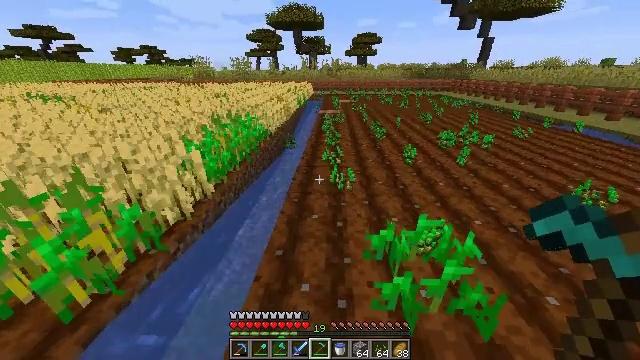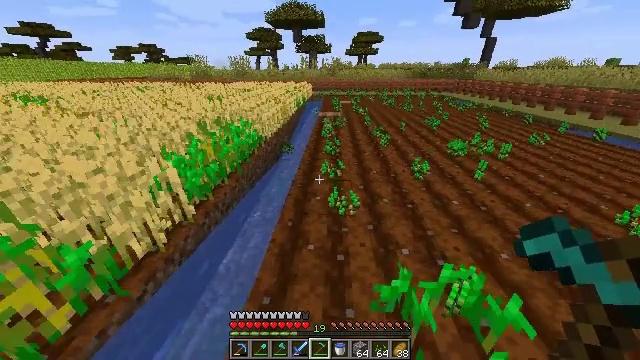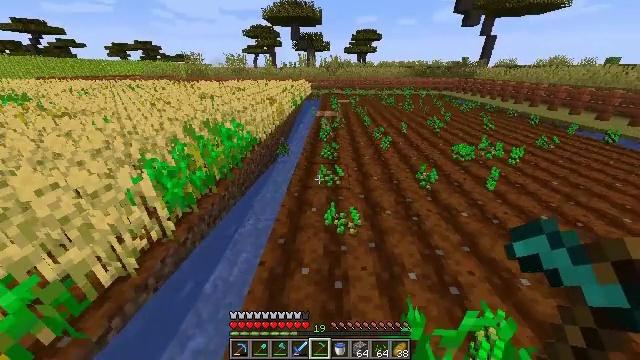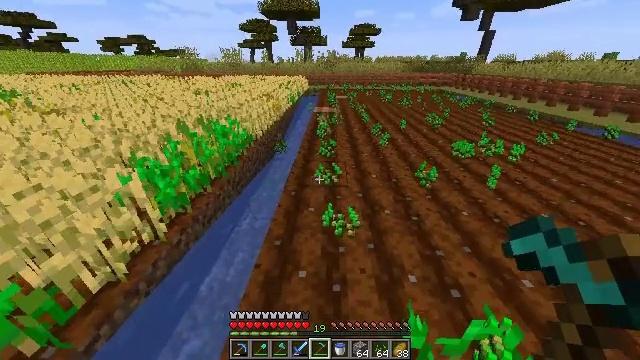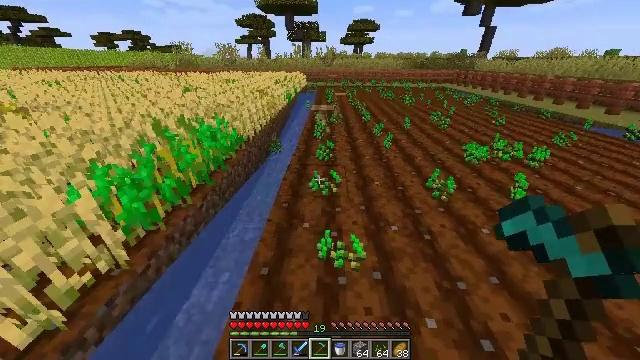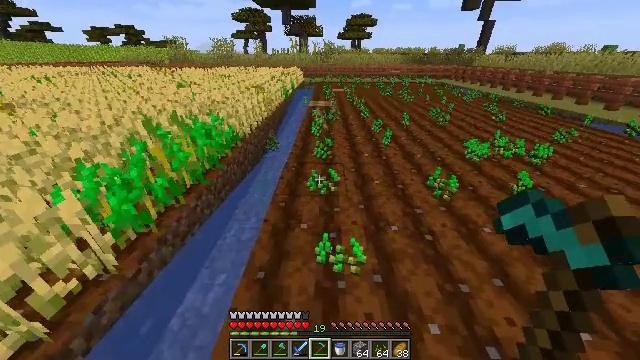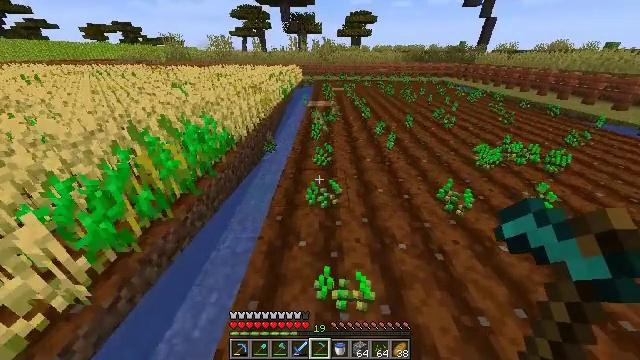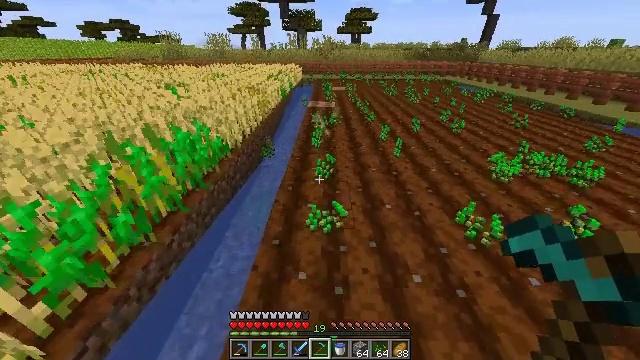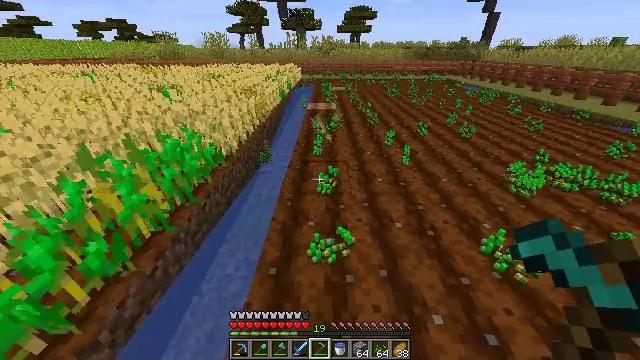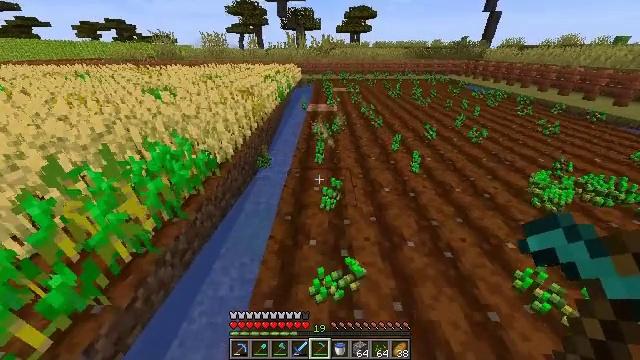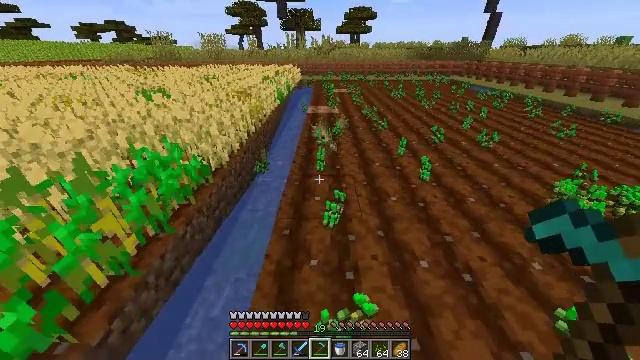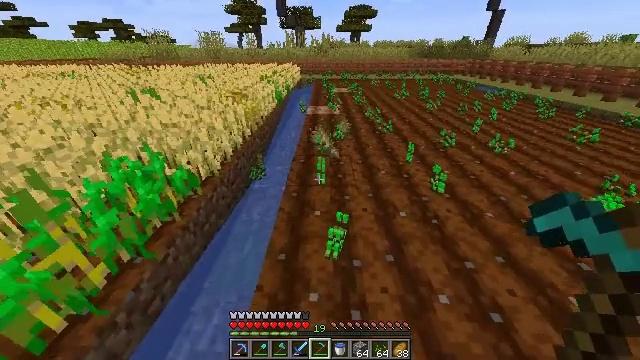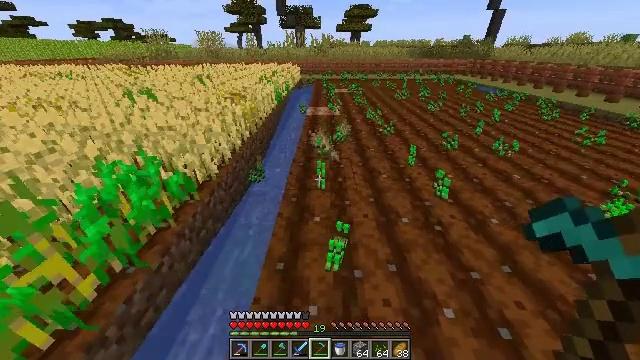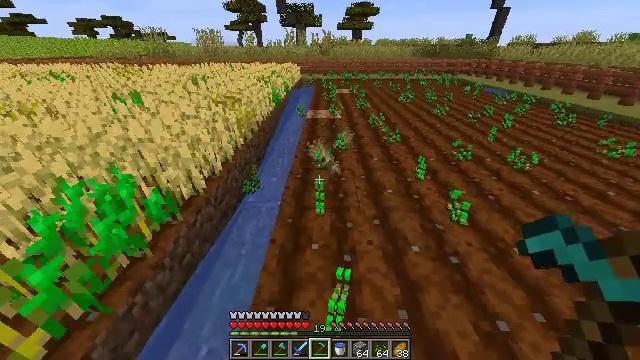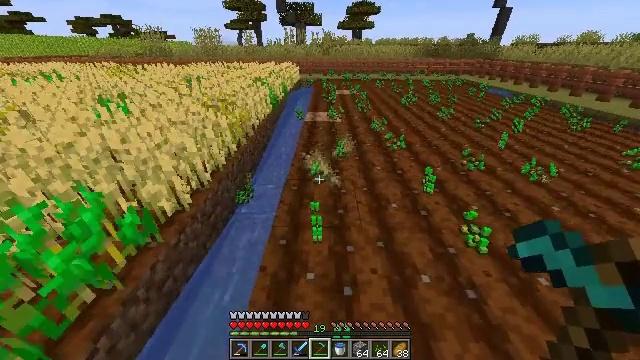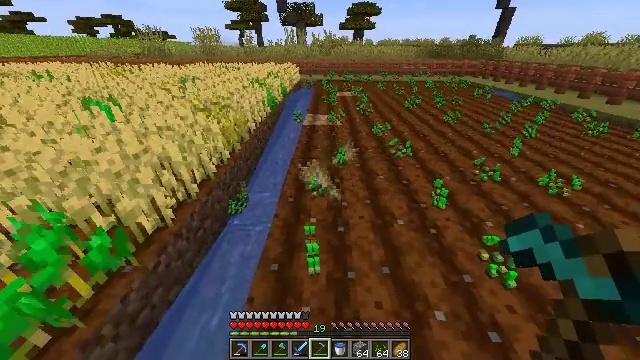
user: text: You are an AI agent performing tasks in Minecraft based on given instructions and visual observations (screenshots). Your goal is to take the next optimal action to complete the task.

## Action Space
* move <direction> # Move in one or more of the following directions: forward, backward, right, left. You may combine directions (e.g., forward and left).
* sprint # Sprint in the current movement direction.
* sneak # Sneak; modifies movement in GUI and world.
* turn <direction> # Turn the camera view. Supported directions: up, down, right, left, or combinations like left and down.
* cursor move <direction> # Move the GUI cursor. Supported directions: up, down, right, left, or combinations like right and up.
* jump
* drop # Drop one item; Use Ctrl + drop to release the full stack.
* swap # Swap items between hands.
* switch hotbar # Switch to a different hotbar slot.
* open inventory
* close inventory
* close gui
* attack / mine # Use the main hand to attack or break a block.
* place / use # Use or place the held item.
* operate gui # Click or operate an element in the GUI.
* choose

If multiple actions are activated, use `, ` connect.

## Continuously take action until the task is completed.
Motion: motion action
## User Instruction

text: Destroy the wheat to collect it.
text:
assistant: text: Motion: move forward, sprint
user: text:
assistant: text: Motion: move forward, sprint
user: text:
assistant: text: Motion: move forward, sprint, turn down
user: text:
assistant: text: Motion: move forward, sprint, turn down
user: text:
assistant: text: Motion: move forward, sprint
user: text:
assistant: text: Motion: move forward, sprint
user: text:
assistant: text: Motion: move forward, sprint
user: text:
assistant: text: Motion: move forward, sprint
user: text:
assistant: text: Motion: move forward, sprint
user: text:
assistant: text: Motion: move forward, sprint
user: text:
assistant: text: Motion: move forward, sprint
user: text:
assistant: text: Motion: move forward, sprint
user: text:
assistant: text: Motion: move forward, sprint
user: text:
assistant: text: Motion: move forward, sprint
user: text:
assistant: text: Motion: move forward, sprint
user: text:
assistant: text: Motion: move forward, sprint
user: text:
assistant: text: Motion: move forward, sprint
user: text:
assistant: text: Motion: move forward, sprint
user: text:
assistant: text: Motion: move forward, sprint
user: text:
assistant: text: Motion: move forward and move left, sprint
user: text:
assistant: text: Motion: move forward and move left, sprint, turn down
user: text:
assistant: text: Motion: move forward and move left, sprint, turn down
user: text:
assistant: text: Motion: move forward and move left, turn down
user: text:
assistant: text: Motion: move forward and move left, turn down
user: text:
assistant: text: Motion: move forward, turn right and down
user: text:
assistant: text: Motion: turn right and down
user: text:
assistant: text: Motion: turn right
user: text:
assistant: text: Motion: turn right
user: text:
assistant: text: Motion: turn right
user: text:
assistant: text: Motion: turn right